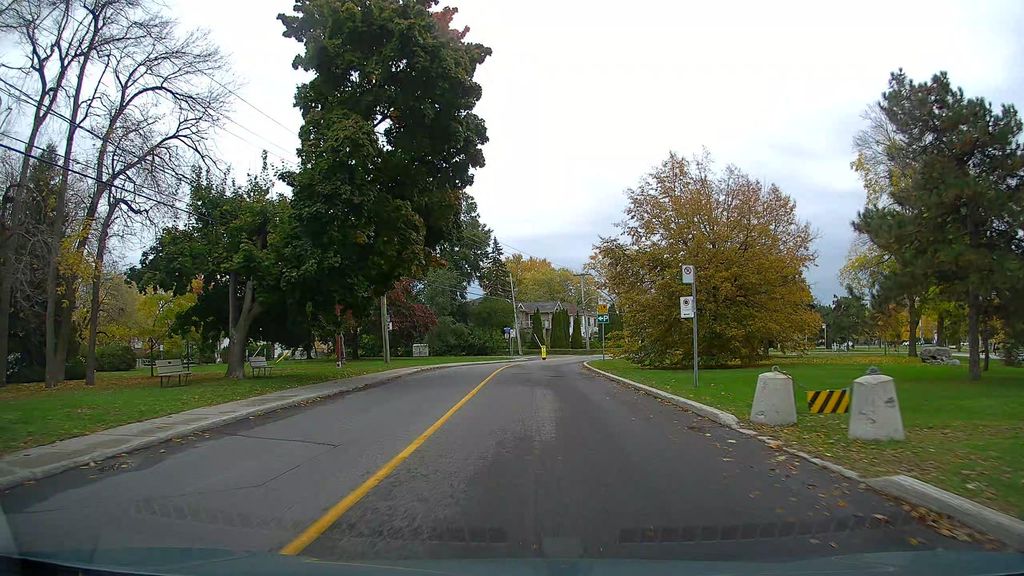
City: montreal